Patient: sex M, age 64
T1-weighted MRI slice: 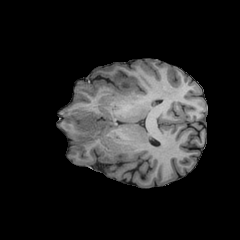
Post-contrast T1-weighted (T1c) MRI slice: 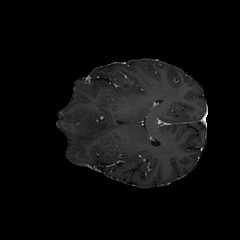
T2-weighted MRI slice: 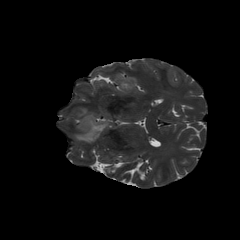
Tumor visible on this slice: yes
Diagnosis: Glioblastoma, IDH-wildtype
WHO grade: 4